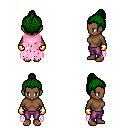
a pixel art fantasy rpg character, female body template, human, dark skin, pink tattered cape, magenta pants, green short topknot hairstyle, gold gloves, four views (front, back, left, right), 2x2 character sprite sheet, small pixel art, hard edges, no anti-aliasing